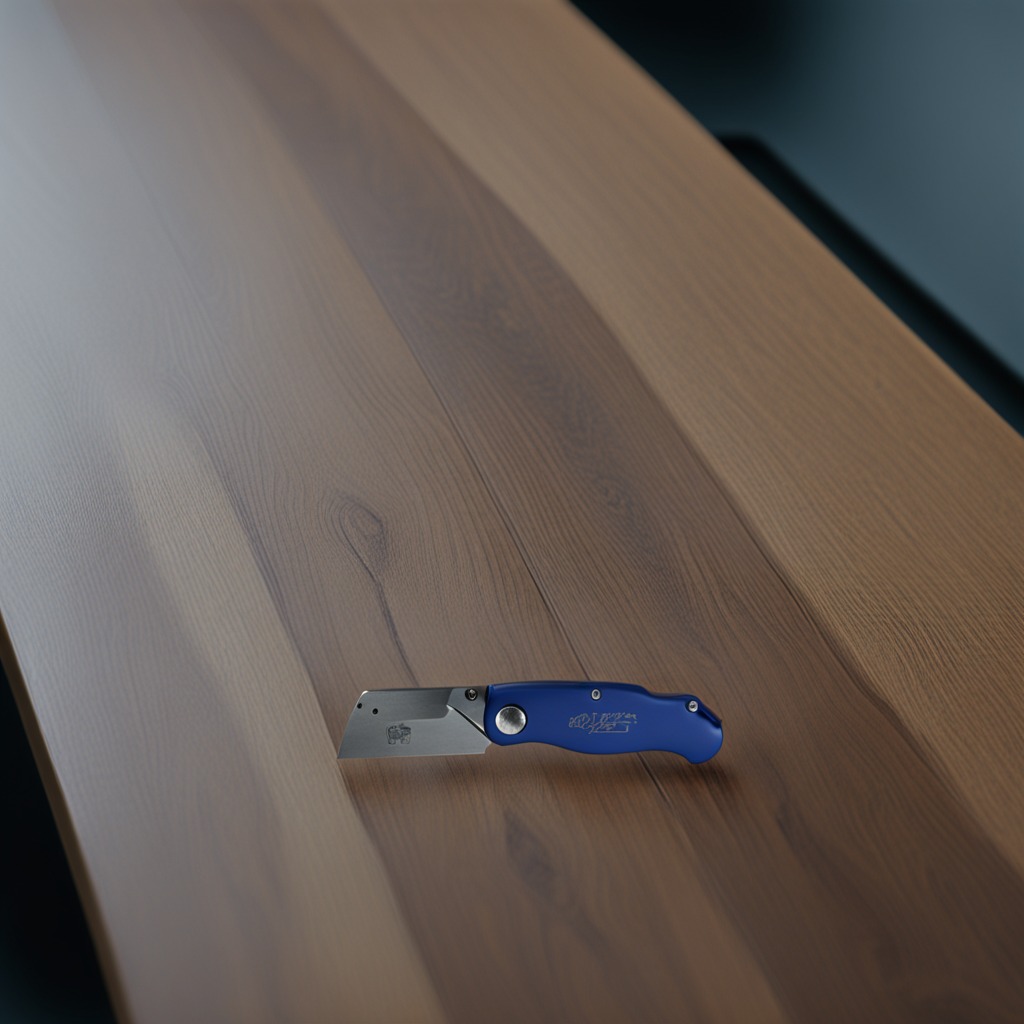
A utility knife is lying on a table in a small garage at twilight.